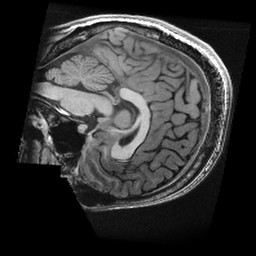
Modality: T1w
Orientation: sagittal
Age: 21
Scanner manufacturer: ge
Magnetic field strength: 3 T
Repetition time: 0.008324 s
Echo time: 0.003108 s